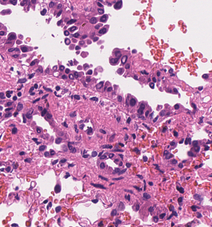
Tumor epithelial tissue: yes
Tumor-associated stroma tissue: yes
Normal tissue: no